Field crop: maize
Growth stage: 2
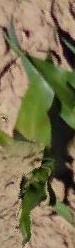
Species: maize